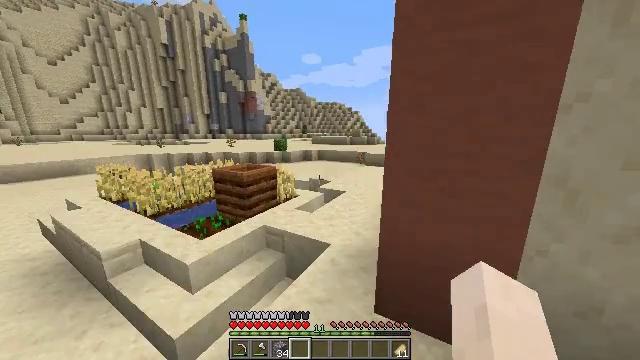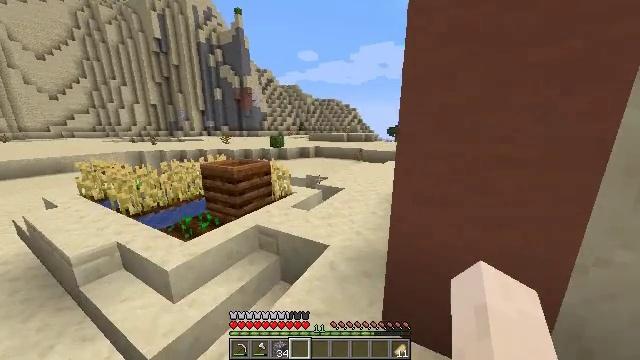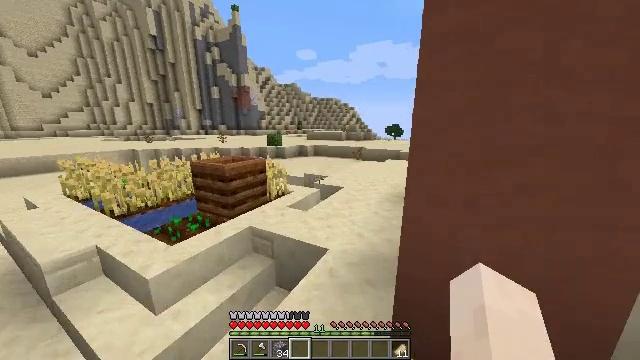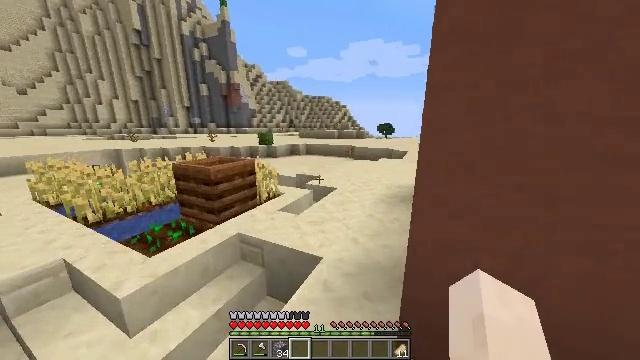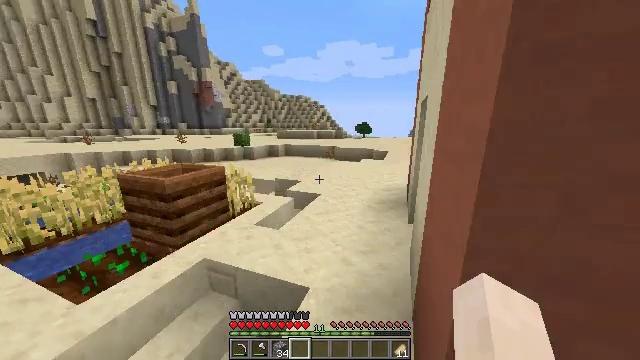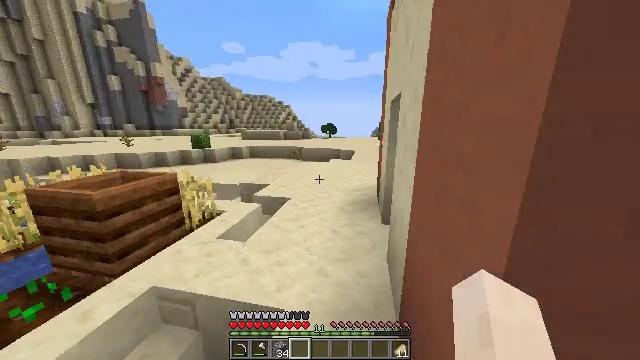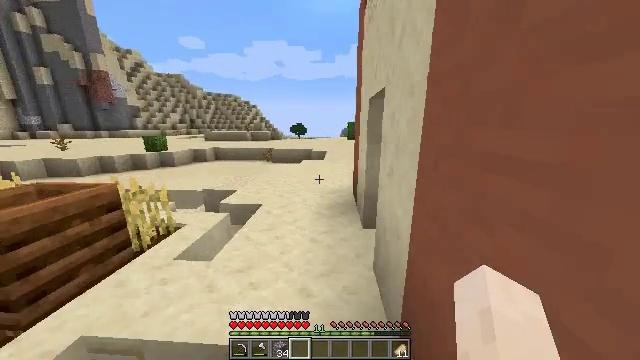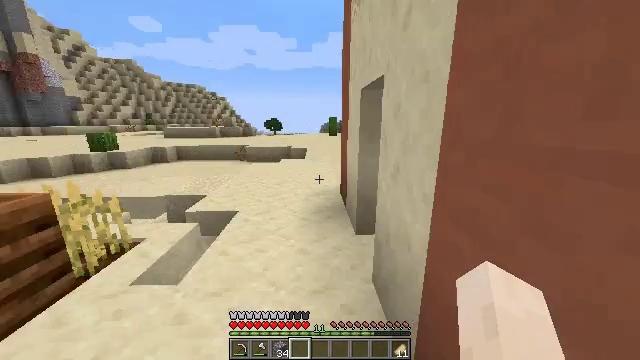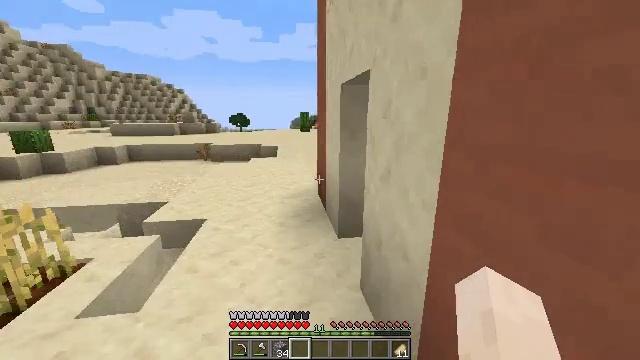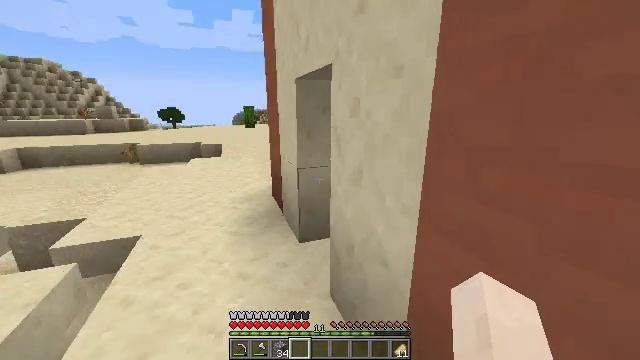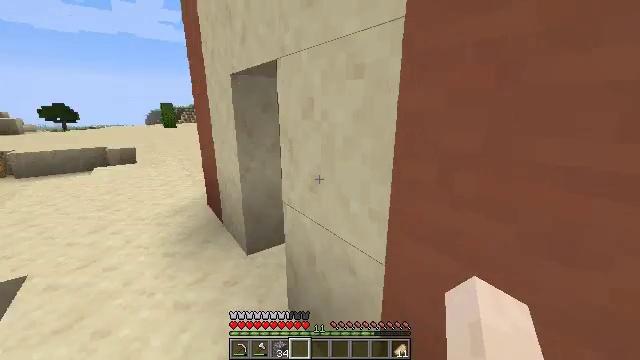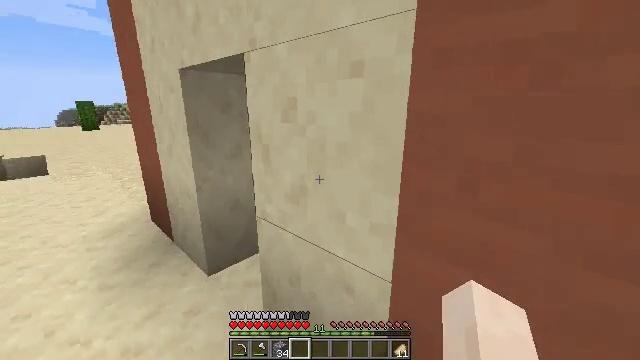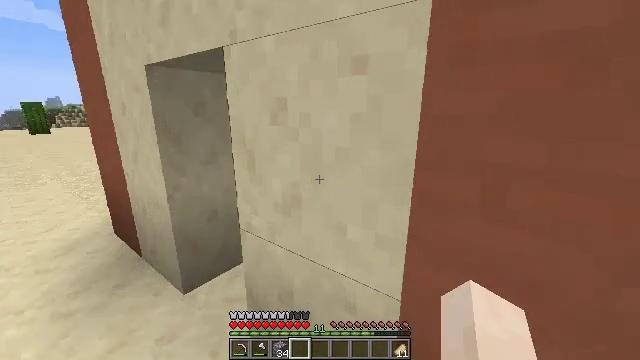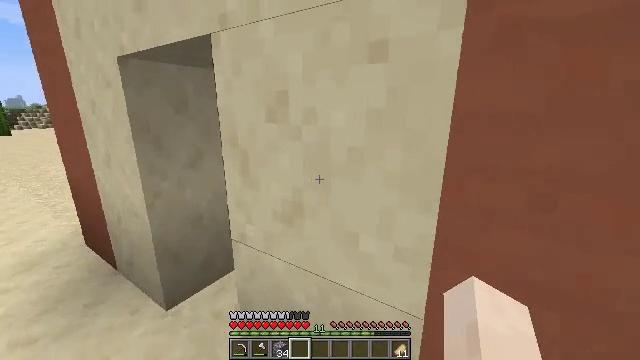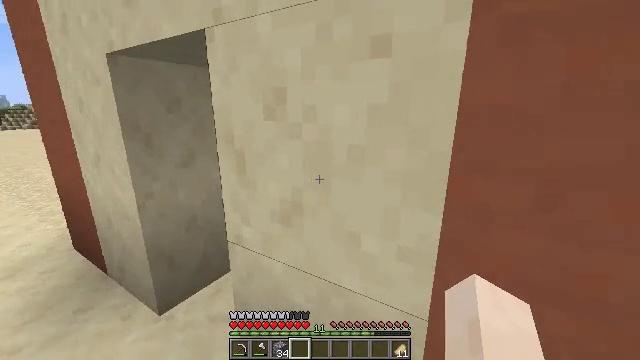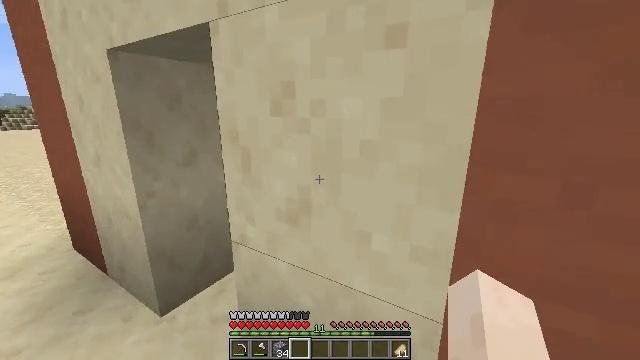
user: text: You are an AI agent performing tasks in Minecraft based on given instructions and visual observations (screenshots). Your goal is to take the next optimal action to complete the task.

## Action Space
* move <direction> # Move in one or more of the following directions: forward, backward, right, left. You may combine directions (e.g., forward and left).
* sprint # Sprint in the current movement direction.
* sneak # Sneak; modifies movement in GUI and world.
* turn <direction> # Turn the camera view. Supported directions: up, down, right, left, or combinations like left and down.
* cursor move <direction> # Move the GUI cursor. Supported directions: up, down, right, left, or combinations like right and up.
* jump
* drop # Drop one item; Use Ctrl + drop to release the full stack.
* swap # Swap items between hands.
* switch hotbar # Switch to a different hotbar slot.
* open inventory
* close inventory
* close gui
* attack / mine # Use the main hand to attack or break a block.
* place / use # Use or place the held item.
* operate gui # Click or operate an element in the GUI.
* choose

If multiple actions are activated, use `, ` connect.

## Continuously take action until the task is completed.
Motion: motion action
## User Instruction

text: Mine smooth sandstone using a pickaxe.
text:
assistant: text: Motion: move forward, sprint
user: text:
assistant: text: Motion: move forward, sprint
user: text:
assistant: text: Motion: move forward, sprint, turn right
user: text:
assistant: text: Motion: move forward, sprint, turn right
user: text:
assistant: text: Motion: move forward, turn right
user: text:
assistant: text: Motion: move forward, turn right
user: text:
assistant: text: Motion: move forward and move left, turn right
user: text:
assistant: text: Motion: move forward and move left, turn right
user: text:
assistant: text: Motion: move forward and move left, turn right
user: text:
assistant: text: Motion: move forward and move left, turn right
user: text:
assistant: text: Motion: move forward and move left, turn right
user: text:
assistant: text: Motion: move forward, turn right
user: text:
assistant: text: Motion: turn right
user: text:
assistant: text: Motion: turn right
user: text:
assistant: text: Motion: no_op
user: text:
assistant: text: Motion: no_op
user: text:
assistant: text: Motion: move left
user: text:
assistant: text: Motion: move left
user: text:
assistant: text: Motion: move forward and move left, turn right
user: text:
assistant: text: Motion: move forward and move left, turn right
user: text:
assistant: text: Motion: move forward and move left, turn right, use / place
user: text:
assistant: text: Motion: move forward, use / place
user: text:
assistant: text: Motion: move forward, turn right, use / place
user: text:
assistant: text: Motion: move forward, turn right and down, use / place
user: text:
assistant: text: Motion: move forward, turn right
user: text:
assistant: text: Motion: move forward
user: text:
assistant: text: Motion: move forward
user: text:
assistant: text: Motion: move forward
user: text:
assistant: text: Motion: move forward
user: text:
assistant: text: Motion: move forward and move left, use / place